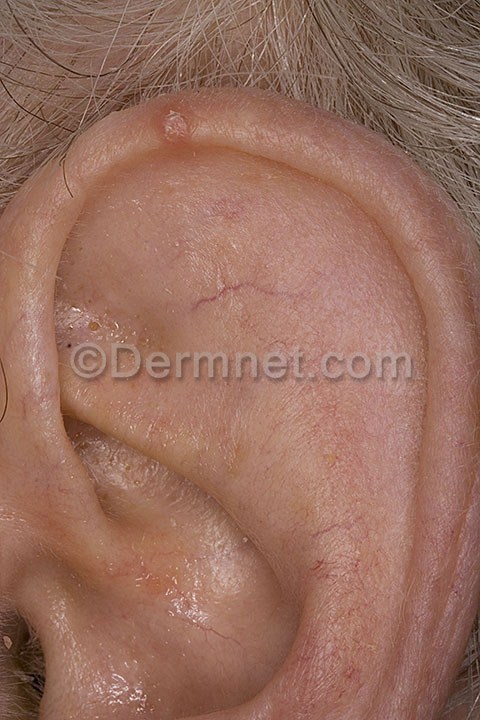
Disease: Seborrheic Keratoses and other Benign Tumors